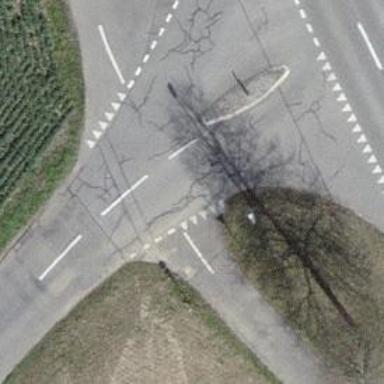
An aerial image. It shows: Road with "give way" sign.